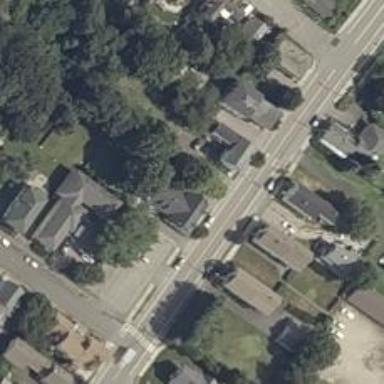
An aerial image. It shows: Neighborhood.